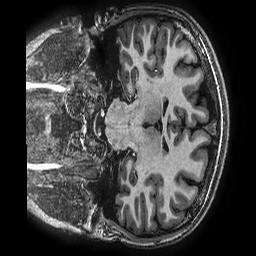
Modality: T1w
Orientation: coronal
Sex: female
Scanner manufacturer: ge
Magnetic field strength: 3 T
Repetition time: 0.00766 s
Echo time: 0.003476 s